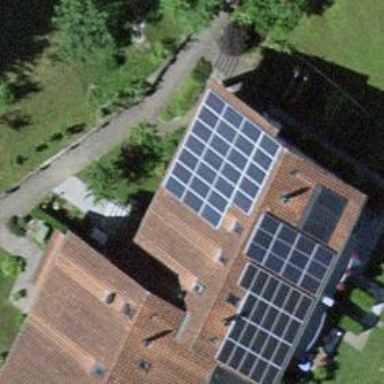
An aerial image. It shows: Solar power generator.